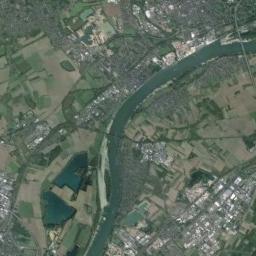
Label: river